Question: My site is a Codeigniter with kcfinder and ckeditor, and my issue is when I try upload and load an image, this image upload correctly in an autocreated folder , but When I select the image from server, the URL is wrong and I can not see it. How can I set the correct path?

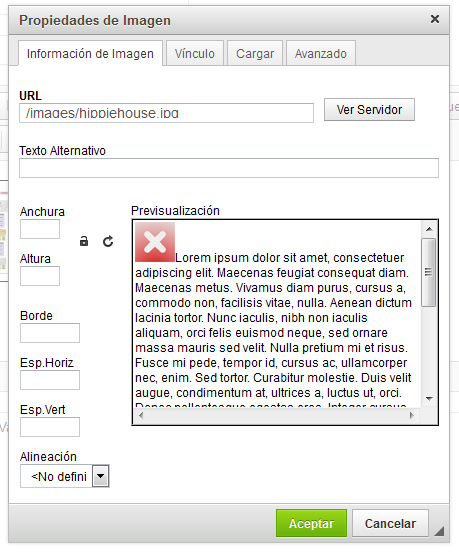
Answer: I have solved the problem.
In ../assets/kcfinder/config.php I changed:
'uploadURL' from "upload" to Absolute url and in
'uploadDir' from "" to "upload" and it worked!
Thanks anyway.